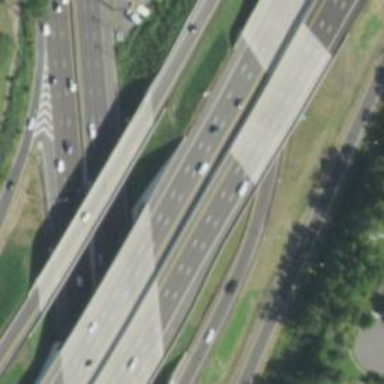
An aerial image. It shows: Asphalt motorway classified as Urban Freeway/Expressway according to HFCS.